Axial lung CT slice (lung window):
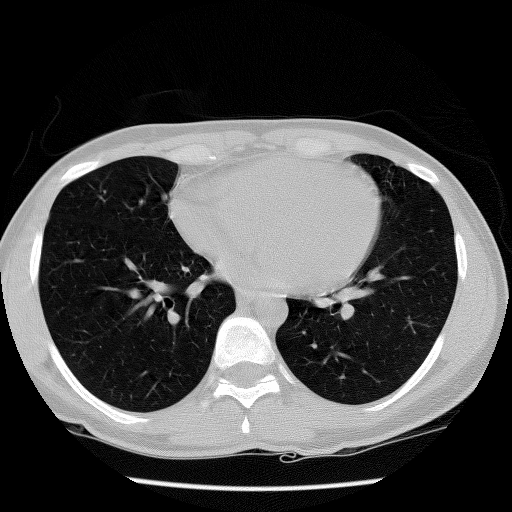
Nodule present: no